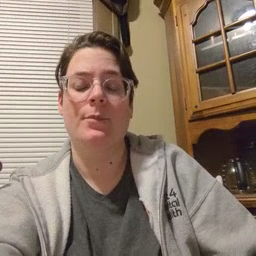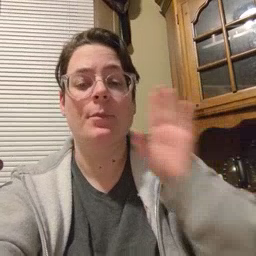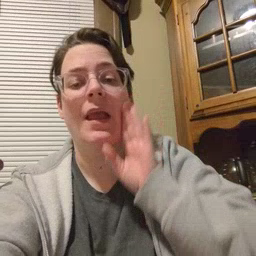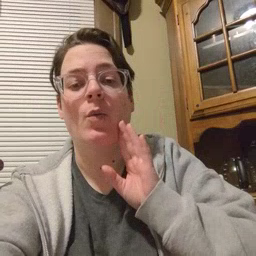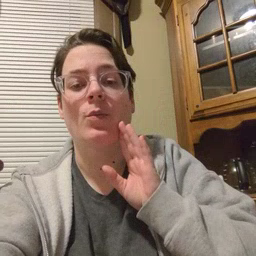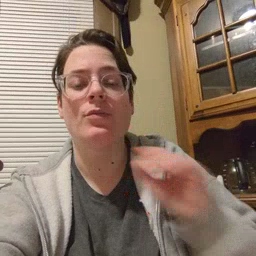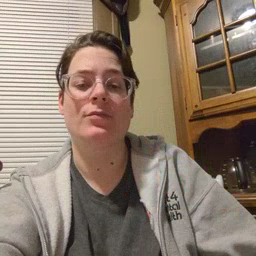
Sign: brown